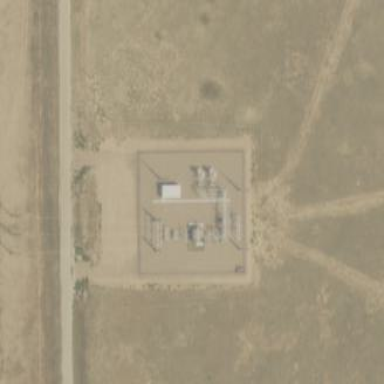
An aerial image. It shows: Power substation.